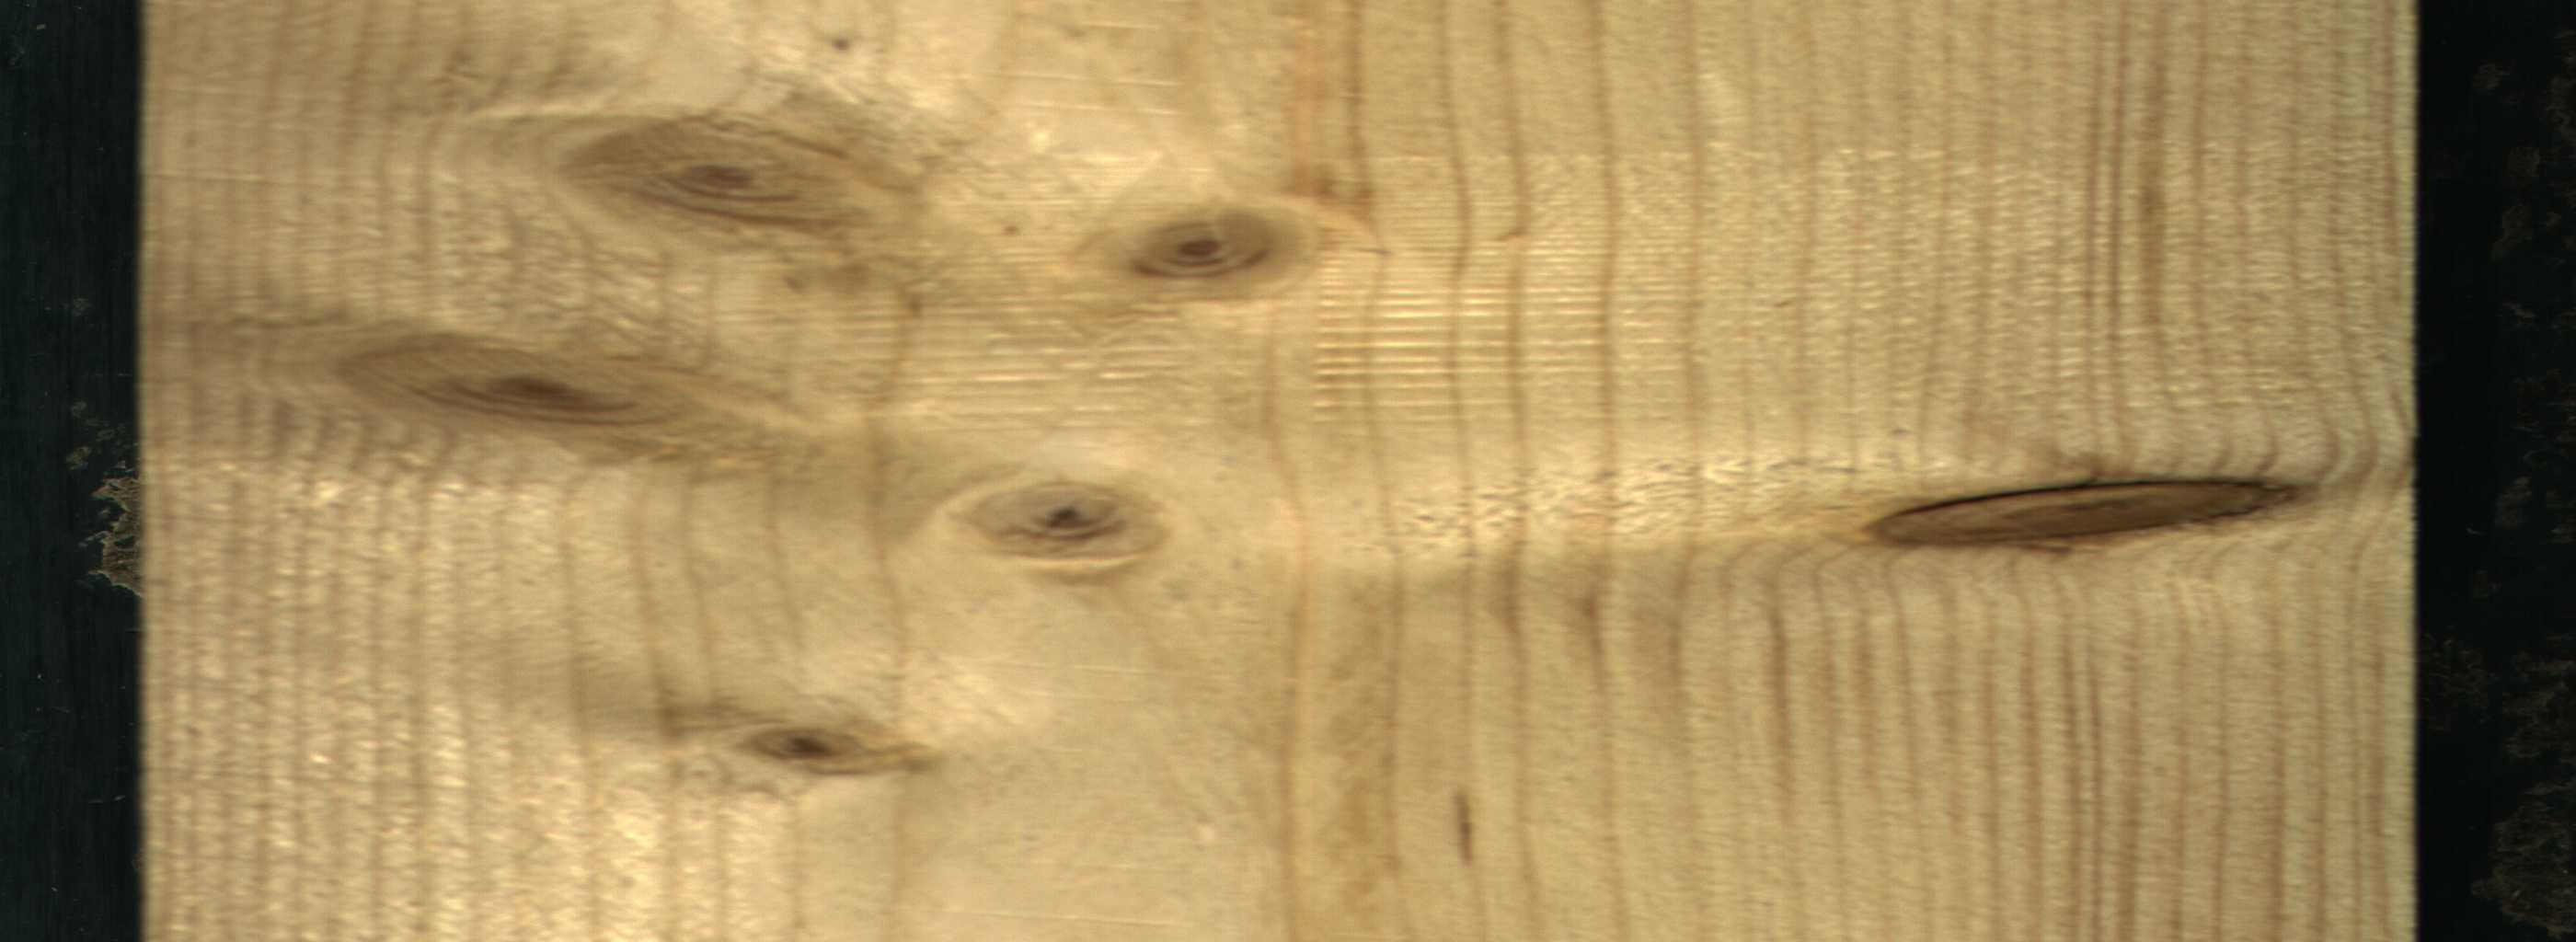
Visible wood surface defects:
Live_Knot
Live_Knot
Live_Knot
Live_Knot
Live_Knot
Live_Knot